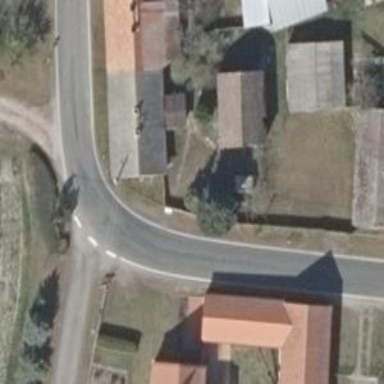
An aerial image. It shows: Tertiary road with asphalt surface.